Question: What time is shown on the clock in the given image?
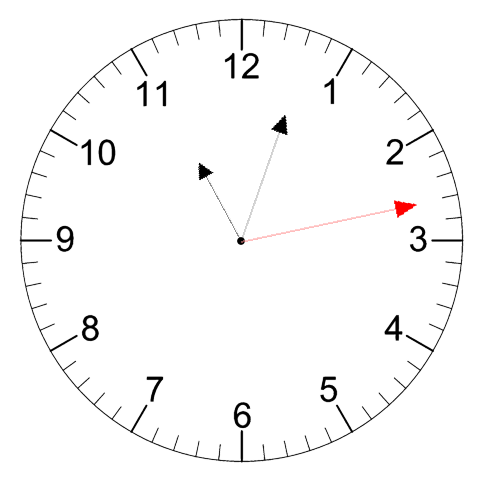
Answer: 11:03:13